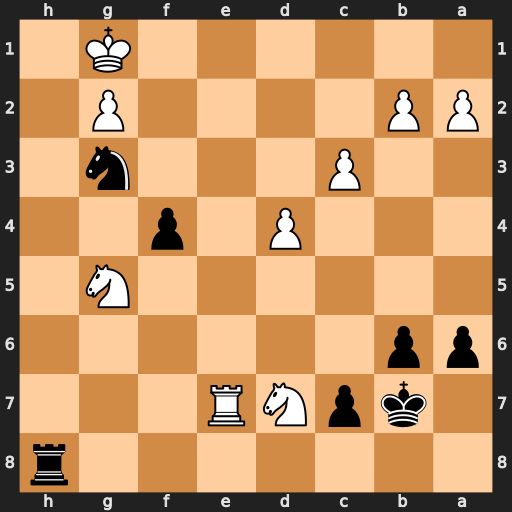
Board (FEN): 7r/1kpNR3/pp6/6N1/3P1p2/2P3n1/PP4P1/6K1
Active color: b
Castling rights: -
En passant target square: -
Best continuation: Rh1+ Kf2 Rf1#